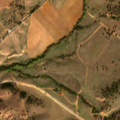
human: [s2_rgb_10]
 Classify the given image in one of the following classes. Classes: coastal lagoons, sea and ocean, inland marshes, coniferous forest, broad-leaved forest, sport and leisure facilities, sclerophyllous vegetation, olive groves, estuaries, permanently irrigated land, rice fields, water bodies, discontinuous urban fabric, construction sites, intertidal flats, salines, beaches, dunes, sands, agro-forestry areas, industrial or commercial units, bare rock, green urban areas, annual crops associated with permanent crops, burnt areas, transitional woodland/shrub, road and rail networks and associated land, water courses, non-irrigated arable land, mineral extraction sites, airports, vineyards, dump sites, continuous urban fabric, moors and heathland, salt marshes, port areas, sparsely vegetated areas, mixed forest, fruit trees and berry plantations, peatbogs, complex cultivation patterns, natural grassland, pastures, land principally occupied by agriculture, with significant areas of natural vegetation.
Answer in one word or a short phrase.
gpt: non-irrigated arable land, permanently irrigated land, pastures, agro-forestry areas